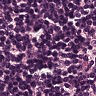
Metastatic tissue present: no